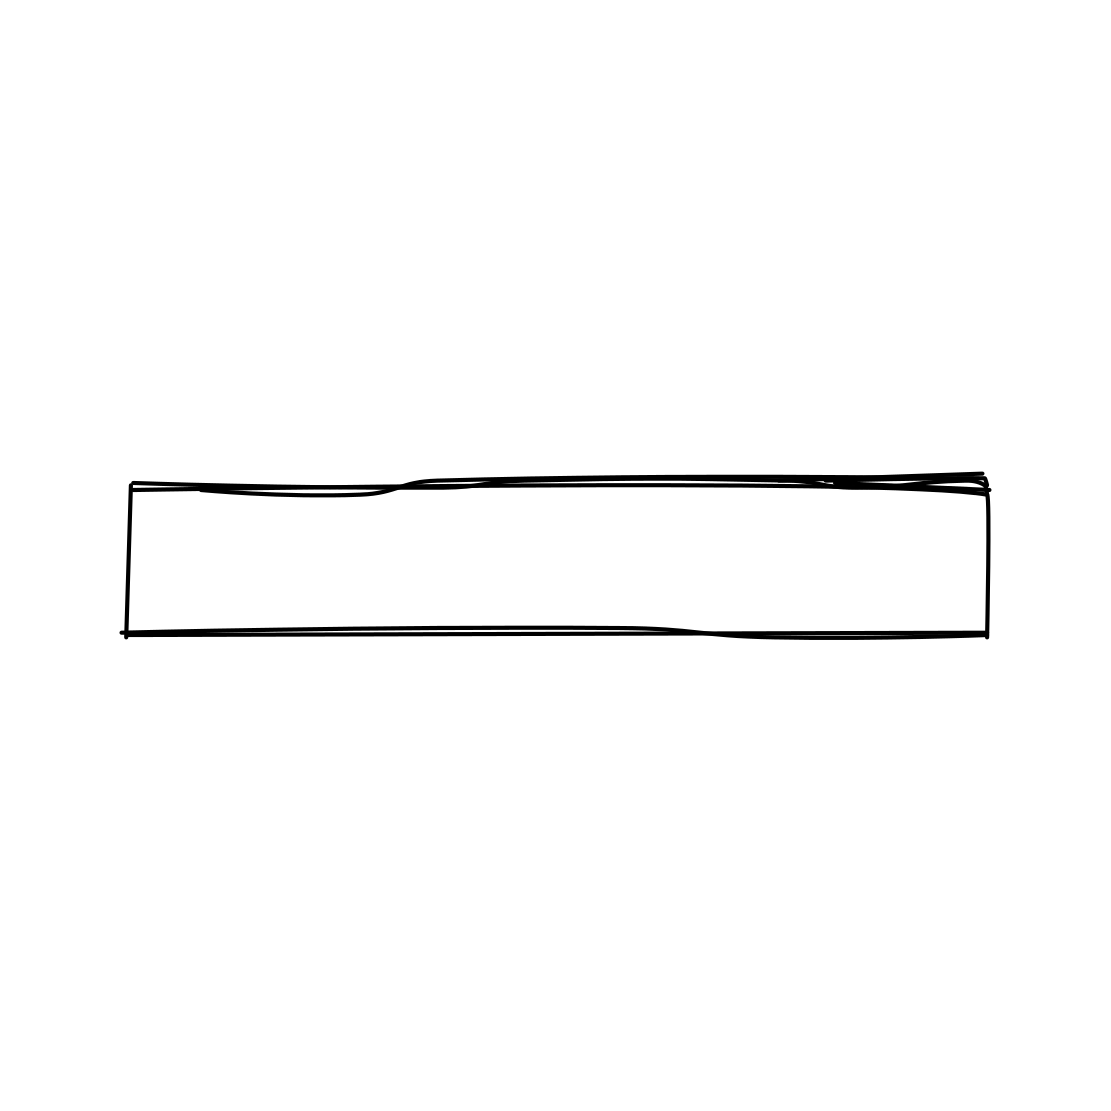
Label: bed